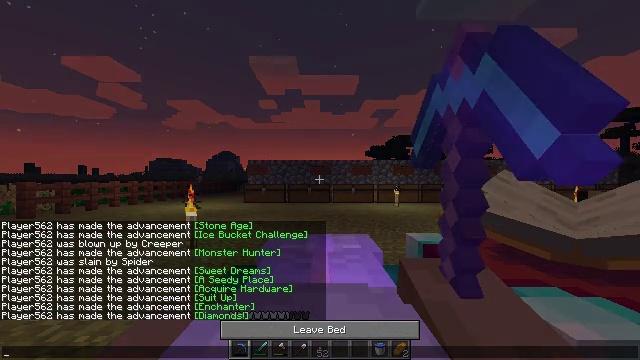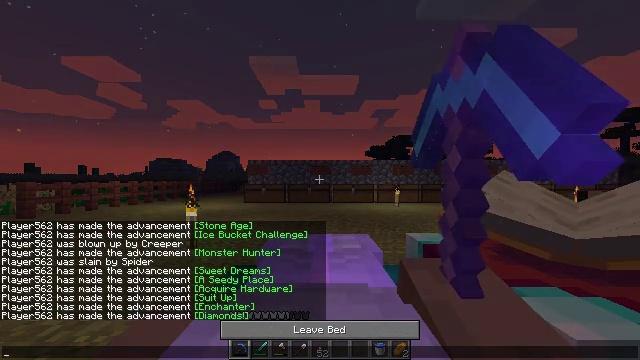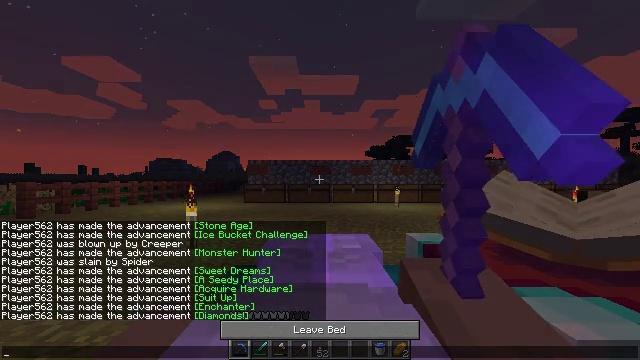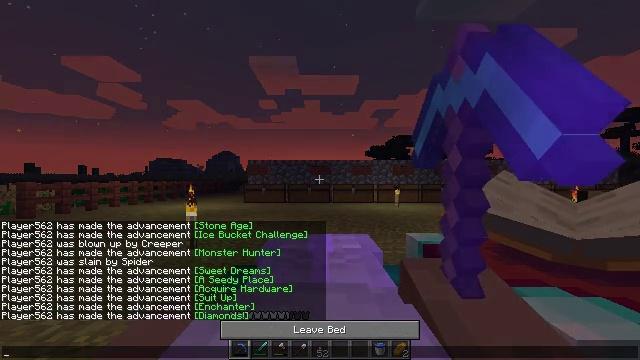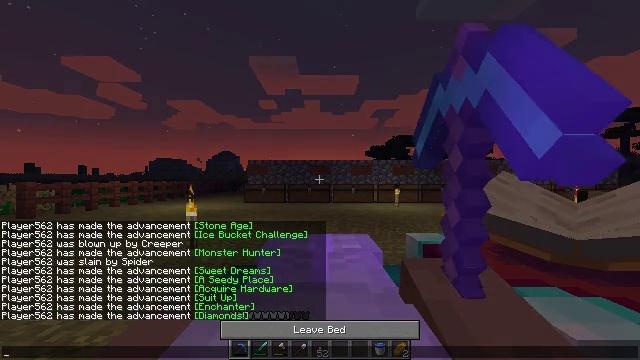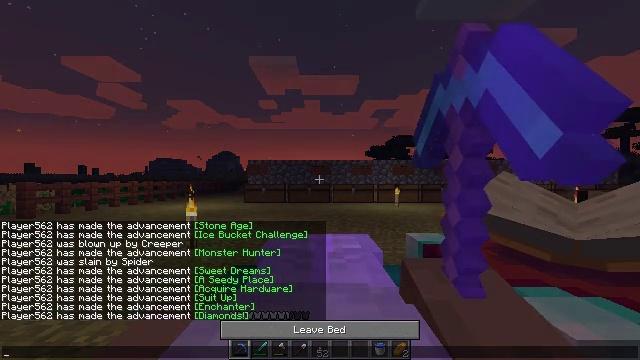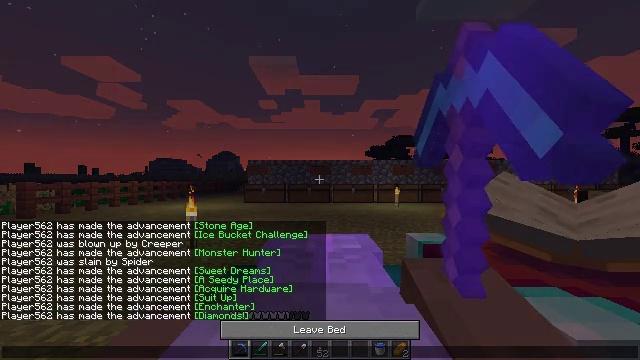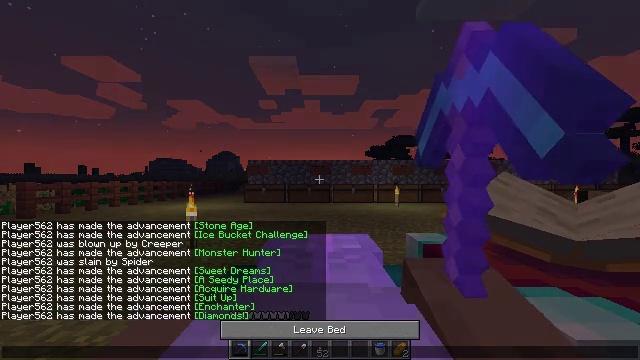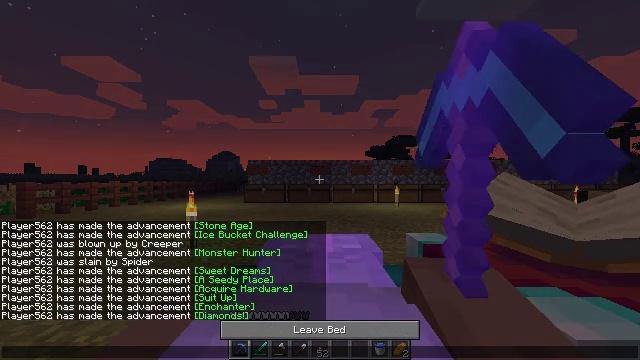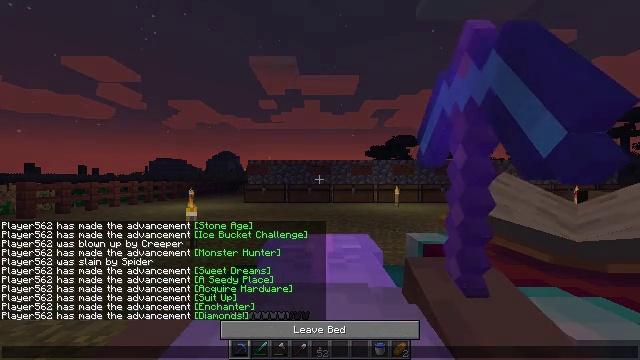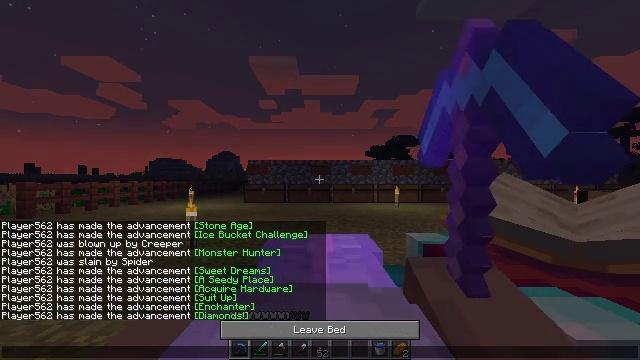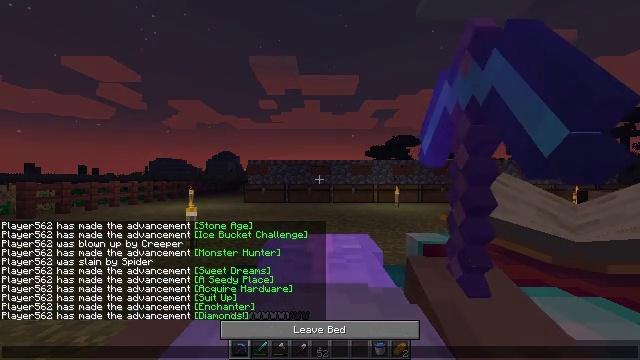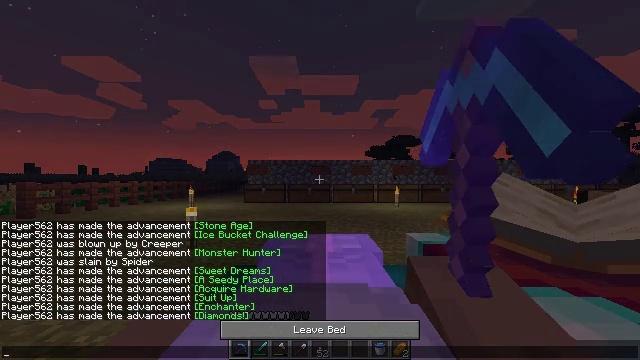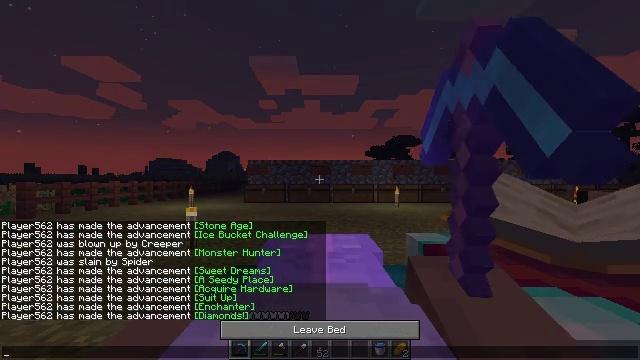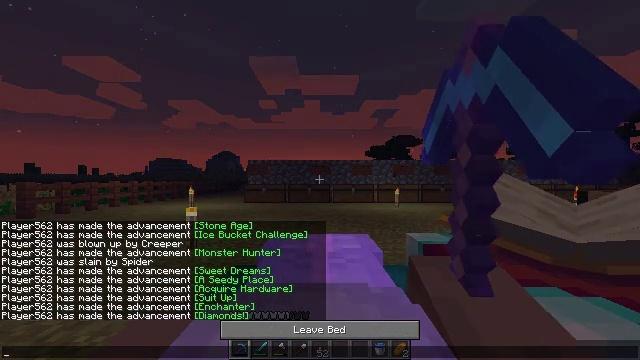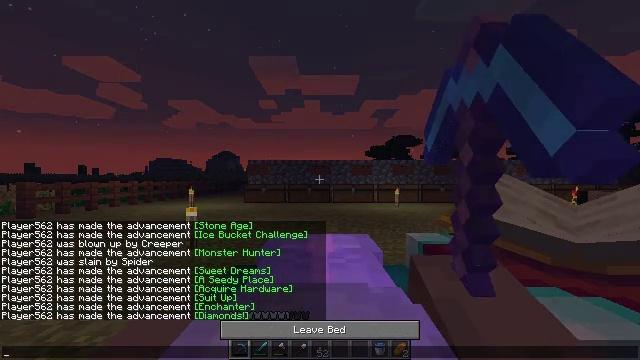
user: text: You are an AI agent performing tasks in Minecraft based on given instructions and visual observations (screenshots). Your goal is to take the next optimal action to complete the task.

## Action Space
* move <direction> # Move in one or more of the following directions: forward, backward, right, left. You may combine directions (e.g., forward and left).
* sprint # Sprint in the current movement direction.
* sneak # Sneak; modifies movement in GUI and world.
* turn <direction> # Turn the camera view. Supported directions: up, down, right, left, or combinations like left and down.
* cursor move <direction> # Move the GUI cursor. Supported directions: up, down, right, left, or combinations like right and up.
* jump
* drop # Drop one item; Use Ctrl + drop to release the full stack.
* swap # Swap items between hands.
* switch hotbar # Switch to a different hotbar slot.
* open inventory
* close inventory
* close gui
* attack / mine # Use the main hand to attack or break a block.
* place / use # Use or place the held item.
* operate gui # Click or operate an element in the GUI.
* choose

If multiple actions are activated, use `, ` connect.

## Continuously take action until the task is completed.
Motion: motion action
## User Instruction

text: Cut down the sugar cane stalks.
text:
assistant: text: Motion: no_op
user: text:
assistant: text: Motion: no_op
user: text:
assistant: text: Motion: no_op
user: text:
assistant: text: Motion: no_op
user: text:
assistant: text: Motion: no_op
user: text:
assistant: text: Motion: no_op
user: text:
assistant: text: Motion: no_op
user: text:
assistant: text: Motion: no_op
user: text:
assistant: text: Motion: no_op
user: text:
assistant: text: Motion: no_op
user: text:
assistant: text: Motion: no_op
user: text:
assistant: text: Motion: no_op
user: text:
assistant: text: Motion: no_op
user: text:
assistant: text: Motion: no_op
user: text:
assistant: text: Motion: no_op
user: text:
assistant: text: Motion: no_op
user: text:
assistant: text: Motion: no_op
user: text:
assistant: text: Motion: no_op
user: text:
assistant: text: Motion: no_op
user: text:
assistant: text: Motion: no_op
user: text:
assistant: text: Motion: no_op
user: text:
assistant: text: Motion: no_op
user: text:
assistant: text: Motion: no_op
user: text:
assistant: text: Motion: no_op
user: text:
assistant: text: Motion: no_op
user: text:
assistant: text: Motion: no_op
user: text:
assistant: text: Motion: no_op
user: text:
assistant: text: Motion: no_op
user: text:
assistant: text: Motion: no_op
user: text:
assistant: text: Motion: no_op